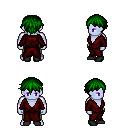
a pixel art fantasy rpg character, male body template, dark elf, purple skin, red robe, teal pants, green short bangs hairstyle, black shoes, four views (front, back, left, right), 2x2 character sprite sheet, small pixel art, hard edges, no anti-aliasing